Interaction volume radius: 5 \u00c5
Interaction volume height: 25 \u00c5
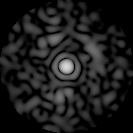
Disorder parameter: 0.8379